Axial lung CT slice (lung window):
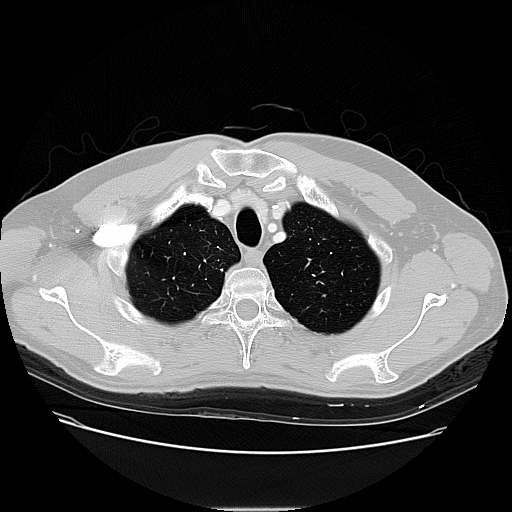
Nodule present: no